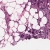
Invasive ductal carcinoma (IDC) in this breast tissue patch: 1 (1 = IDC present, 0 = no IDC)